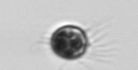
Label: Balanion